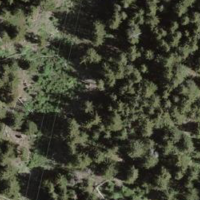
EUNIS habitat code: 43
Species observed at this site:
Corvus corone
Turdus merula
Turdus philomelos
Fulica atra
Anas platyrhynchos
Erithacus rubecula
Aythya fuligula
Aegithalos caudatus
Periparus ater